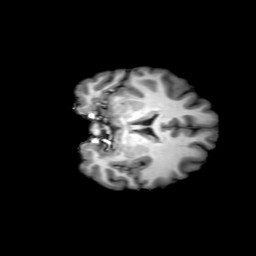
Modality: T1w
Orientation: coronal
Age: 28
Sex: female
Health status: ill